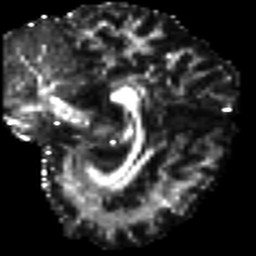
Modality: FA
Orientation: sagittal
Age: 43
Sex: female
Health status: healthy
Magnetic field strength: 3 T
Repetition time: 8.4 s
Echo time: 0.0926 s